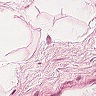
Metastatic tissue present: no